八年级 · 变换几何
下面汽车标志图形中, 不是轴对称图形是 $(\quad)$
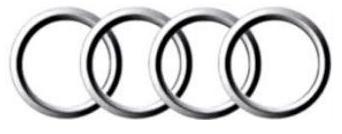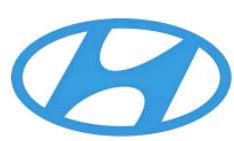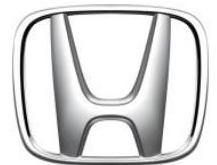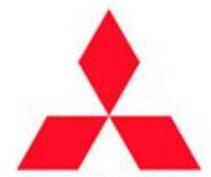

B.

C.

D.

答案: B